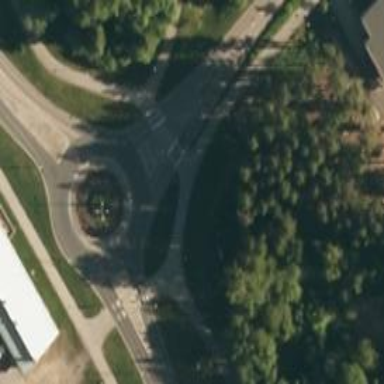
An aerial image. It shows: Asphalt road that is secondary route leading to roundabout.